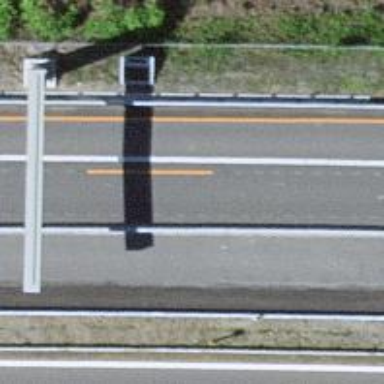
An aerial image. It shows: Asphalt motorway.